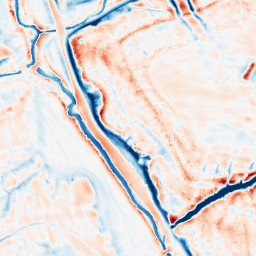
Category: edge_preserving
Decomposition family: bilateral
Decomposition parameters: d: 21
sigma_color: 100
sigma_space: 50
Upsampling method: bspline
Upsampling parameters: scale: 4
Upsampling scale: 4